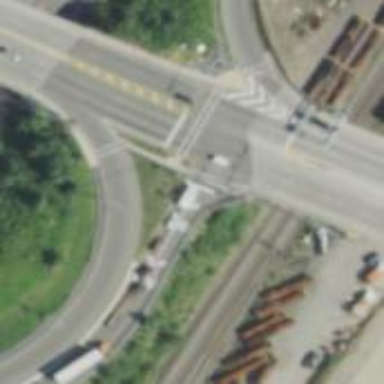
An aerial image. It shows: Trunk link highway.